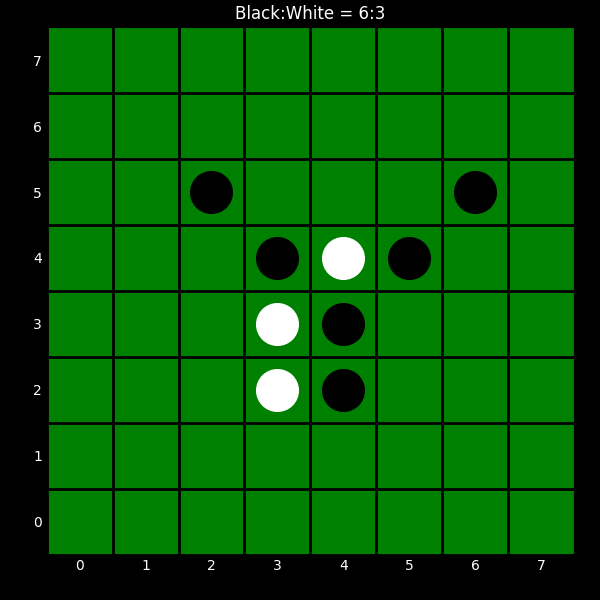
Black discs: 6
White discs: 3